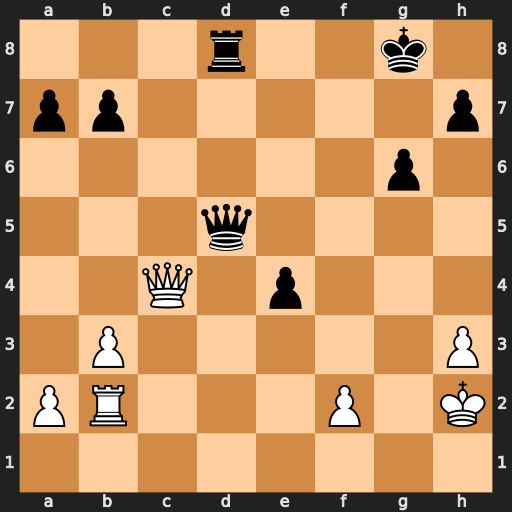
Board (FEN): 3r2k1/pp5p/6p1/3q4/2Q1p3/1P5P/PR3P1K/8
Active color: w
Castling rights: -
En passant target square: -
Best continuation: Rd2 Qxc4 Rxd8+ Kf7 bxc4